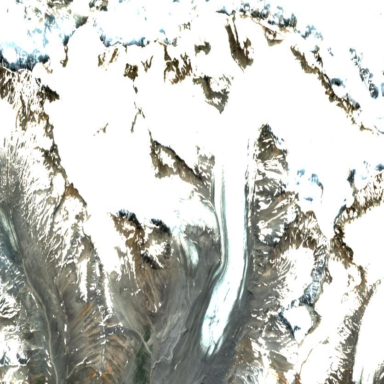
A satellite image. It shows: Majestic glacier in the distance.